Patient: sex F, age 39
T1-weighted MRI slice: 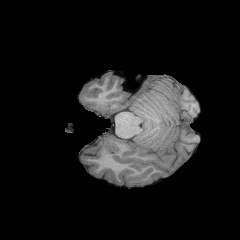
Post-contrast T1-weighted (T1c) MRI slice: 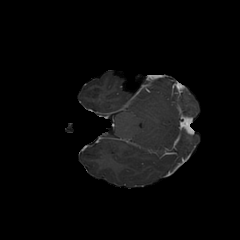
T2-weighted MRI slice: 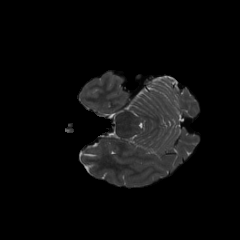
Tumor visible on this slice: no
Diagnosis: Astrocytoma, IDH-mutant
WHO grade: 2